【题型】填空题　【知识点】解析几何　【难度】easy
椭圆 $\dfrac{x^2}{a^2} + \dfrac{y^2}{b^2} = 1\ (a > b > 0)$ 的左、右焦点分别为 $F_1,F_2$，过 $F_2$ 作 $x$ 轴的垂线交椭圆于 $P,Q$，若 $\triangle F_1PQ$ 为等腰直角三角形，则椭圆的离心率为 \underline{\makebox[2em]{}}.
【解答】
【答案】$\sqrt{2}-1$

\vspace{1em}

【详解】令椭圆的半焦距为$c$，由$PQ \perp x$轴，$\triangle F_1PQ$为等腰直角三角形，得$|PF_2|=|F_1F_2|=2c$，$|PF_1|=\sqrt{2}|F_1F_2|=2\sqrt{2}c$，由椭圆的定义得$|PF_1|+|PF_2|=2a$，即$2\sqrt{2}c+2c=2a$，

所以椭圆的离心率$e=\dfrac{c}{a}=\dfrac{1}{\sqrt{2}+1}=\sqrt{2}-1$.

故答案为：$\sqrt{2}-1$

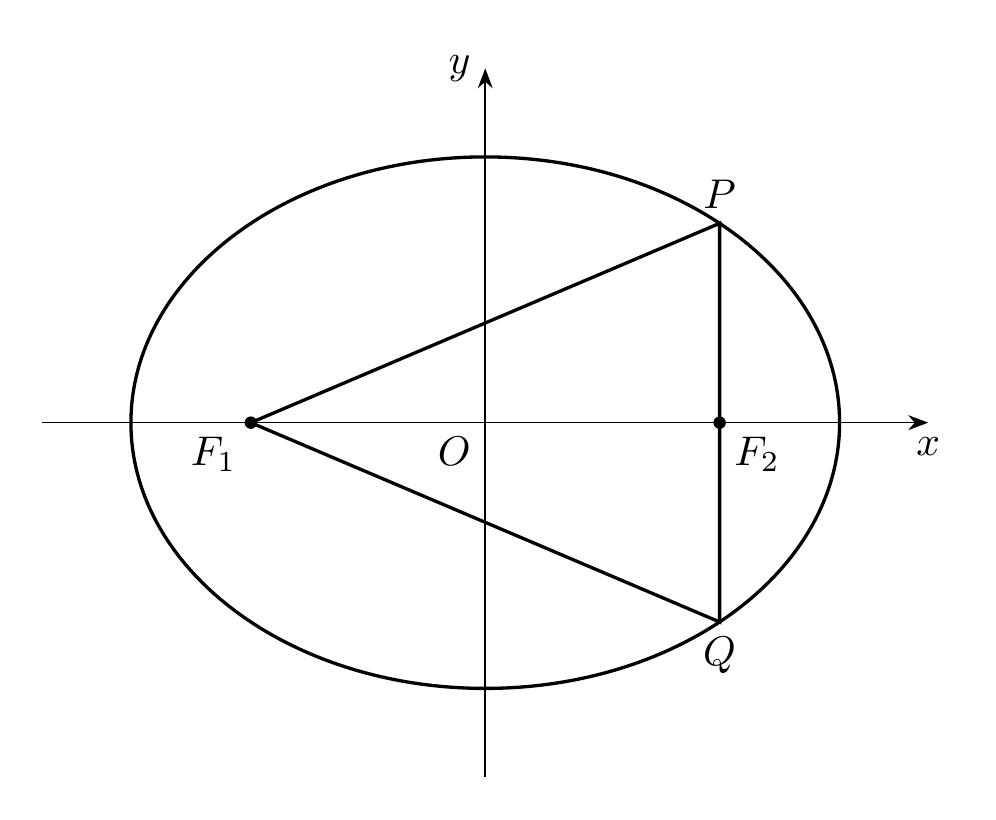